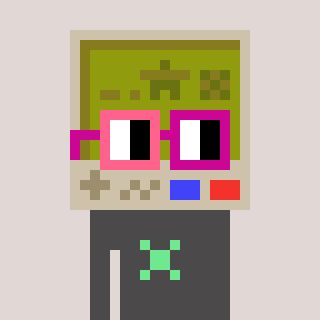
a pixel art character with square pink and red glasses, a gameboy-shaped head and a grayscale-colored body on a warm background